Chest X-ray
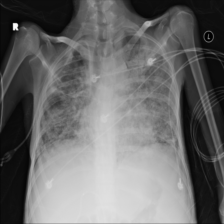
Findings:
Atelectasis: negative
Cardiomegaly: negative
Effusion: negative
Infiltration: negative
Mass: negative
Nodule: negative
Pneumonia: negative
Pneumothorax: negative
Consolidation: negative
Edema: negative
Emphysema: negative
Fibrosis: negative
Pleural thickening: negative
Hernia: negative